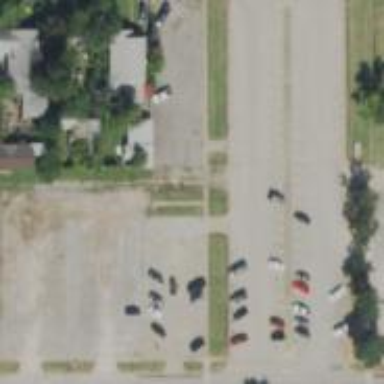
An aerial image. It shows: Alleyway designated as service road.